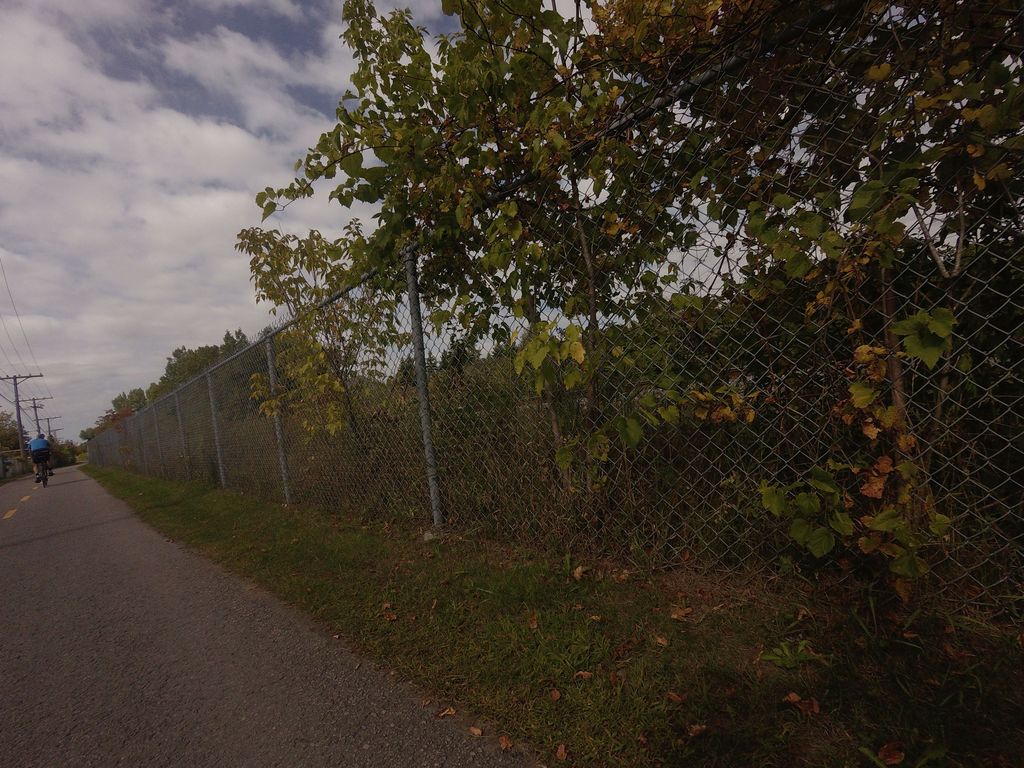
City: montreal